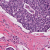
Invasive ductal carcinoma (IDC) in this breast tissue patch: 0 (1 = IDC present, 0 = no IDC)